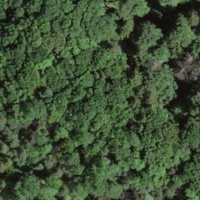
EUNIS habitat code: 41
Species observed at this site:
Melittis melissophyllum
Epipactis atrorubens